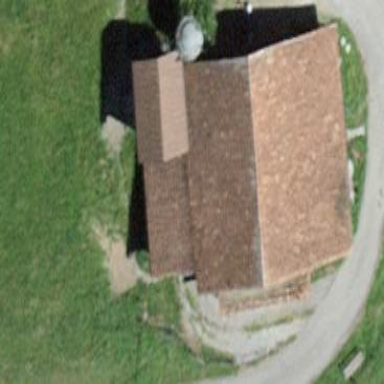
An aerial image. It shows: Barn.